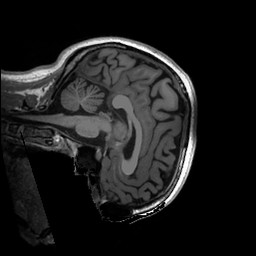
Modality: T1w
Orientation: sagittal
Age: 28
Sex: female